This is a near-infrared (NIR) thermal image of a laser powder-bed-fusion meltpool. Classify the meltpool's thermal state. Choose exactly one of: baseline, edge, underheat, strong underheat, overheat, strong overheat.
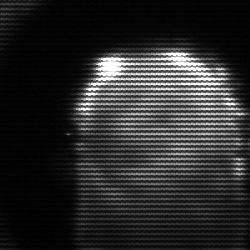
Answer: baseline